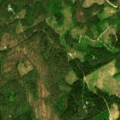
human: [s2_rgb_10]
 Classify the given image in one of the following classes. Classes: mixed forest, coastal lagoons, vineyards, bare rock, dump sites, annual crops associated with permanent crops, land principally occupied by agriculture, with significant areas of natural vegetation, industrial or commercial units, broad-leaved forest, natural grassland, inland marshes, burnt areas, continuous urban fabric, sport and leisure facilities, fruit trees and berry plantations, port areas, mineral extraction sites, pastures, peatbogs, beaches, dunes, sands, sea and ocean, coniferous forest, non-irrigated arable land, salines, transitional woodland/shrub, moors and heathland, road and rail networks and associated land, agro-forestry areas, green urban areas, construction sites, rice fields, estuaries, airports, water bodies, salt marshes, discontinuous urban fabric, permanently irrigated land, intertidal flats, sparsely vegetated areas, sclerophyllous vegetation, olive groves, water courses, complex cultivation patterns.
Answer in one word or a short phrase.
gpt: coniferous forest, transitional woodland/shrub